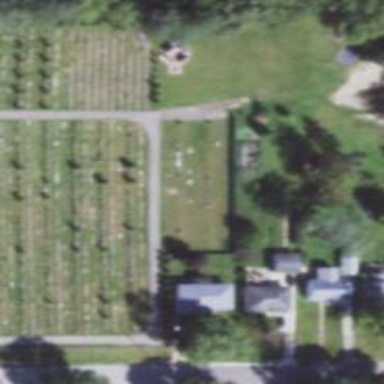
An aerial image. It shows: Asphalt driveway designated for the cemetery.